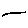
Label: line